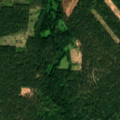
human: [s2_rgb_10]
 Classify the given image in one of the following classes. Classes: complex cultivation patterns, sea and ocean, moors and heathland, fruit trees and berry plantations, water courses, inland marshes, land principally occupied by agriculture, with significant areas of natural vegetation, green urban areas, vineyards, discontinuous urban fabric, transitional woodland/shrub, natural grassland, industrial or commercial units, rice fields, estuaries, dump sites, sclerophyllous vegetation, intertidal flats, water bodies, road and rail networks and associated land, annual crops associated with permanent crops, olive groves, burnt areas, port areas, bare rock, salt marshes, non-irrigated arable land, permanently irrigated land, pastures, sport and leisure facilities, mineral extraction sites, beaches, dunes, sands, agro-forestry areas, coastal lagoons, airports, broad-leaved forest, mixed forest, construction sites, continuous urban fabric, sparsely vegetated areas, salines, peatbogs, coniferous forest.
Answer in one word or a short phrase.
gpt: coniferous forest, mixed forest